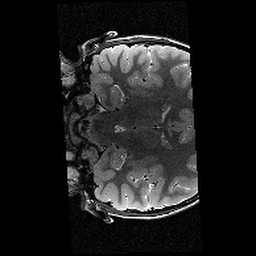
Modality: T2w
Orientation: coronal
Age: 12
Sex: female
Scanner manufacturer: siemens
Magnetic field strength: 3 T
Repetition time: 9.23 s
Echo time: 0.067 s